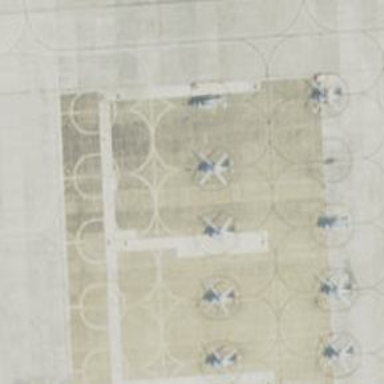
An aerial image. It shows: Image of taxiway at airport.